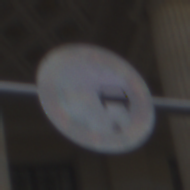
Verkehrszeichen: Ueberholverbot
Umgebung: Outdoor, Urban
Tageszeit: Midday
Wetter: Overcast
Licht: Natural
Jahreszeit: NotSpecified
Kontrast: LowContrast